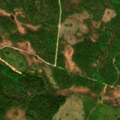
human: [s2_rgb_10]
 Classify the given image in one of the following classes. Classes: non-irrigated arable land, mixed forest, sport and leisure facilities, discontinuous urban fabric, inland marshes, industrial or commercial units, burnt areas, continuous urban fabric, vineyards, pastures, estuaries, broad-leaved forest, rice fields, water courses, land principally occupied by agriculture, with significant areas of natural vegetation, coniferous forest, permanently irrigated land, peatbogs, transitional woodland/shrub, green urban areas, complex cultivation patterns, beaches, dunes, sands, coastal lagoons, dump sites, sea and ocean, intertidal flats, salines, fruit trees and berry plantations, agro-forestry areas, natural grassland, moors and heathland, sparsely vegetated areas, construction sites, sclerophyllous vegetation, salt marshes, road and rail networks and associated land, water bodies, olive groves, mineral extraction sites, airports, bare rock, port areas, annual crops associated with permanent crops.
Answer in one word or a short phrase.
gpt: mixed forest, transitional woodland/shrub